Interaction volume radius: 10 \u00c5
Interaction volume height: 20 \u00c5
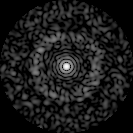
Disorder parameter: 0.8517